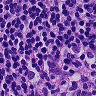
Metastatic tissue present: no